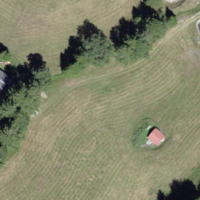
EUNIS habitat code: 23
Species observed at this site:
Ajuga pyramidalis